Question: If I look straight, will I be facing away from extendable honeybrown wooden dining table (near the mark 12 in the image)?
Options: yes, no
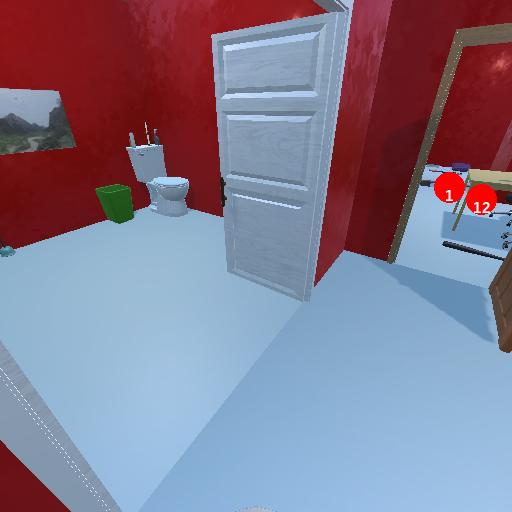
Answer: yes